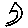
Label: moon